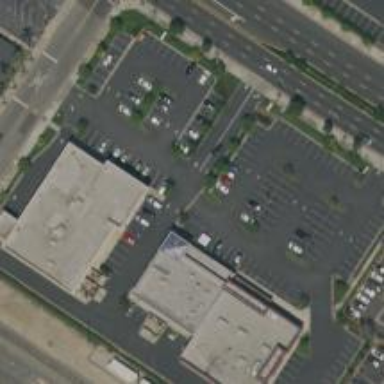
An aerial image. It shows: Commercial building.